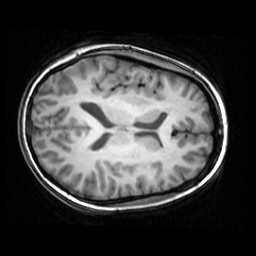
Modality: T1w
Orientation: axial
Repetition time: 0.008948 s
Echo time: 0.001784 s